Question: I have a data with two columns like following
1 , 0.474124203822
2 , 0.545760430686
3 , 0.614420062696
4 , 0.654518950437
5 , 0.696226415094
6 , 0.6875
For simplicity, you can consider the data like
The relationship is somewhat increasing. Now If I just plot the data upto 30 points as a line graph I will obtain the following

Now, my question is how can I plot my data in a cumulative fashion (using what measure) like the following simple example
10 , 200
20 , 1000
30 , 5000
Please let me know if my description is not clear enough or you have additional question.
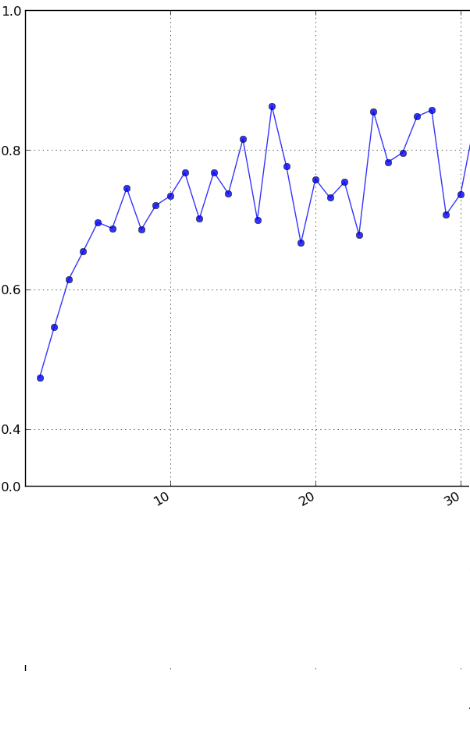
Answer: Given your probability mass function, you can compute the cumulative mass function as follows.
'''
// Probability mass function
pmf = [0.1, 0.3, 0.2, 0.1, 0.3]
// Cumulative mass function
cmf = [0, 0, 0, 0, 0]
cmf[0] = pmf[0]
for i = 1, 2, 3, 4
cmf[i] = cmf[i - 1] + pmf[i]
'''
Now simply plot your cumulative mass function instead of your probability mass function.